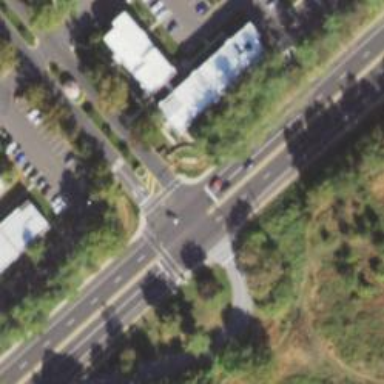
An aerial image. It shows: Footway along the road.